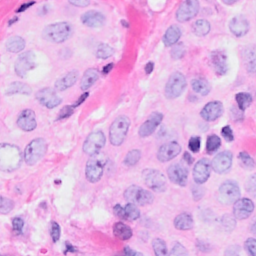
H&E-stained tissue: Breast